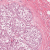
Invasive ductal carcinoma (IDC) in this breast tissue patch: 0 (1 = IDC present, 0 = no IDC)